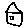
Label: house